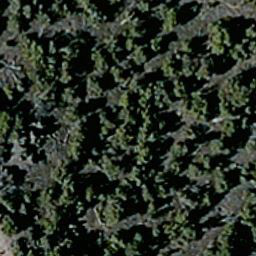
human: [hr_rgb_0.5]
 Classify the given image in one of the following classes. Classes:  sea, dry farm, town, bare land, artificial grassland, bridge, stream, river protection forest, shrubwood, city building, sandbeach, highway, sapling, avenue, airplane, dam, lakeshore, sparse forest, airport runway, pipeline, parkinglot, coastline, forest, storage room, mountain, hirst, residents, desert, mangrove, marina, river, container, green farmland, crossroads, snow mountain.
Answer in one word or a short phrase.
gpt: sparse forest